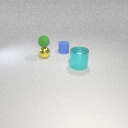
small blue rubber cylinder to the right of small yellow metal sphere